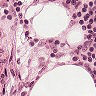
Metastatic tissue present: no